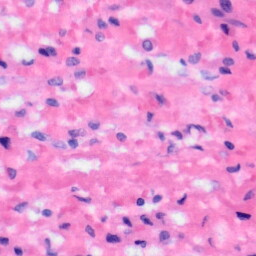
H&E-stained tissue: Liver